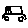
Label: car